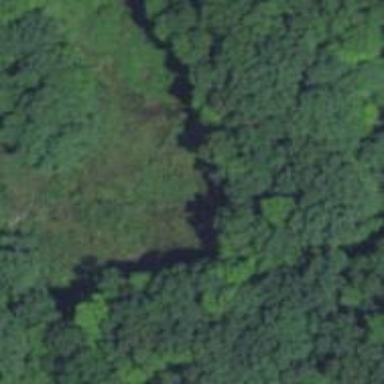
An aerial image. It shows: Marshy wetland area.